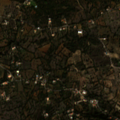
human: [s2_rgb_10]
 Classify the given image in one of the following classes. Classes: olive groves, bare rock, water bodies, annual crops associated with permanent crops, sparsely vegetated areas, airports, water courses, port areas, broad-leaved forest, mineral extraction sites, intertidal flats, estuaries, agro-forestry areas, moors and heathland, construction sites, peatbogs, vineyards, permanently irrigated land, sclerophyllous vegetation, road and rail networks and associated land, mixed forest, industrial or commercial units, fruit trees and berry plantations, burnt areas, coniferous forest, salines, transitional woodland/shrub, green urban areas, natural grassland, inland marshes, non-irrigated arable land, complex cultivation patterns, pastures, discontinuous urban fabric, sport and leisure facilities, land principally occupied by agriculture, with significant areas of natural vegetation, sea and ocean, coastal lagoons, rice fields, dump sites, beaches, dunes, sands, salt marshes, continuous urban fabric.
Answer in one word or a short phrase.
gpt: annual crops associated with permanent crops, sclerophyllous vegetation